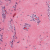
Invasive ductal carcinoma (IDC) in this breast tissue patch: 0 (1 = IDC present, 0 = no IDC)